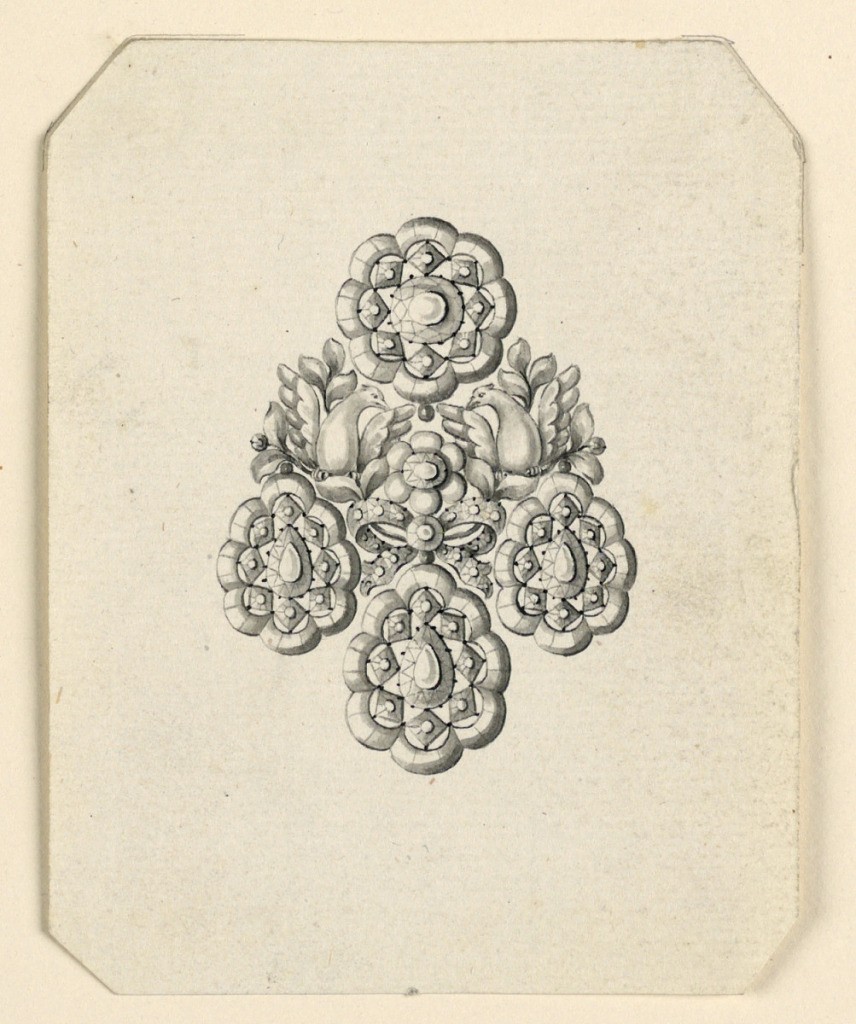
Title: Design for an Earring
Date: ca. 1780
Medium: Pen and black ink, brush and gray watercolor on light green paper
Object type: Drawing
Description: Jewelry design for an earring. The usual scheme with a disk above and three drops below. In the center, two doves above leafy stems, fastened by a small knot, with a blossom on top and at center. Bevelled corners.